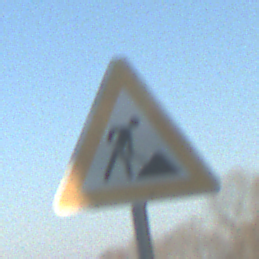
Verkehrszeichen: Arbeitsstelle
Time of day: MorningAfternoon
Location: Outdoor (Nature)
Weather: Clear
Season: Winter
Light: Natural